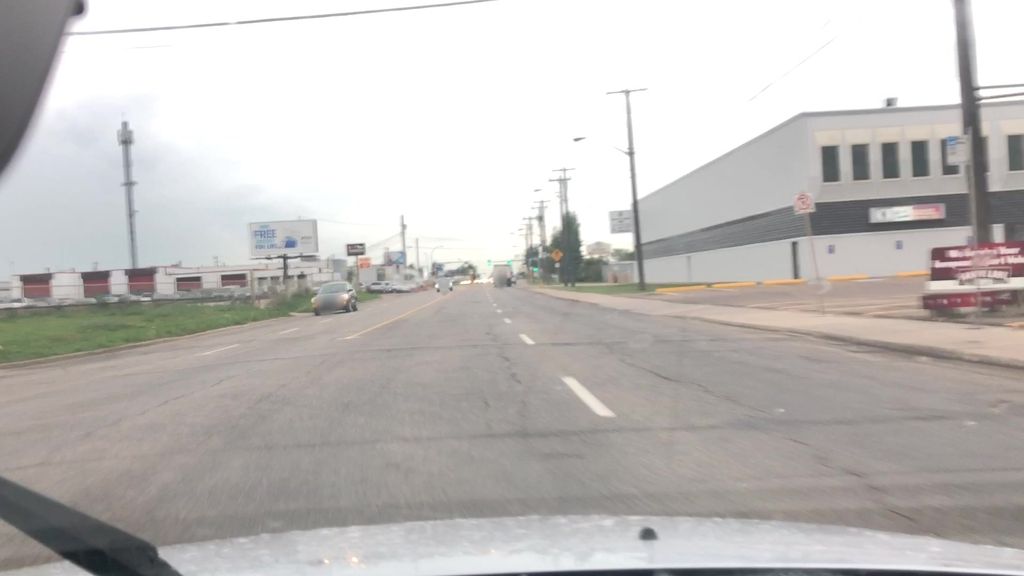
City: edmonton